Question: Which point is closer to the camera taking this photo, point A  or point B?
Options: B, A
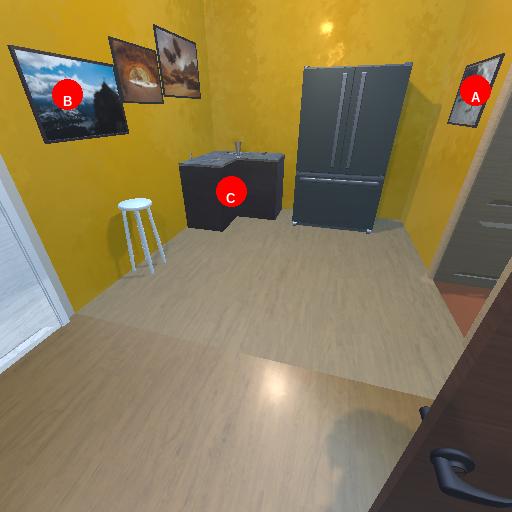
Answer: B